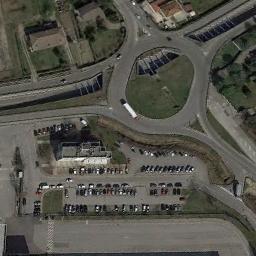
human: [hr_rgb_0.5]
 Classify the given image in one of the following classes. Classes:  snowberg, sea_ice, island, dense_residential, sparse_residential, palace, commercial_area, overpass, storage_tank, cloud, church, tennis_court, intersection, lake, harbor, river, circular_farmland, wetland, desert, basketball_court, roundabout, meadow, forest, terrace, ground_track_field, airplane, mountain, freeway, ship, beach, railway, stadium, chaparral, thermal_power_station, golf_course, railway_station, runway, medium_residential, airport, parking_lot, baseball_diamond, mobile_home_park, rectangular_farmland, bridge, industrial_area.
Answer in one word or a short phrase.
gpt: roundabout